Question: I need to display the status of every user with three different levels. So I have a list view of all users. I need to display the status of 3 levels (either attend or not). But I am unable to do that. Can any one help me how can I do similar to following image?
I am getting check box below the name. But I need at right corner which I have drawn with blue color.
Code:
'''
<ul data-role="listview" data-filter="true" style="margin-right : 5px;margin-left : 5px" id="progress_list" data-filter-placeholder="Filter Names" >
<li data-icon="false" class="listitem"><a href="#" onClick='#'>Jashwin <input type="checkbox" name="submt_photo" id="submt_photo" class="custom" checked ><input type="checkbox" name="submt_Identity" id="submt_Identity" class="custom" ><input type="checkbox" name="submt_Address" id="submt_Address" class="custom" checked ></a></li>
</ul>
'''
Fiddle:
<URL>
It will be very appreciate if any one let me know how to give different colors of each check box.
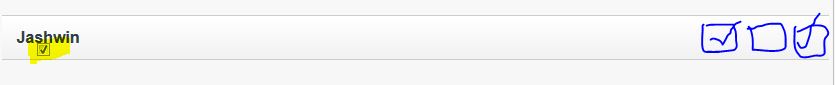
Answer: Looks like there's a 'position: absolute;' on '.ui-checkbox input, .ui-radio input' causing them to stack on top of one another. Here's a version with them side by side <URL>.
If you have access to the actual markup - you could adjust it like so to have the inputs moved. <URL>